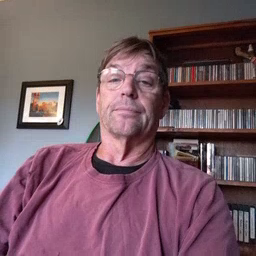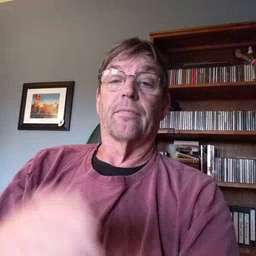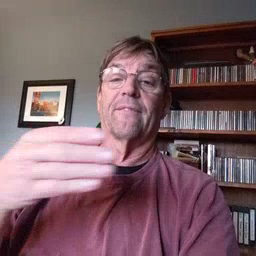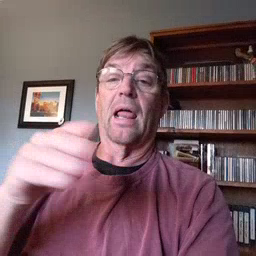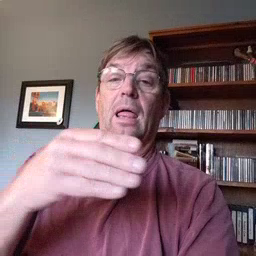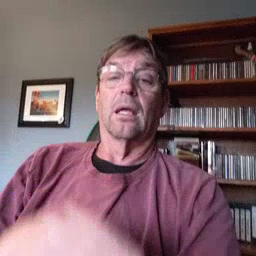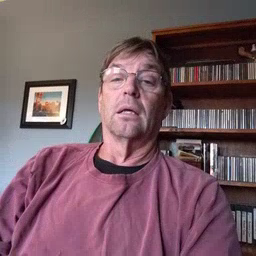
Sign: flag